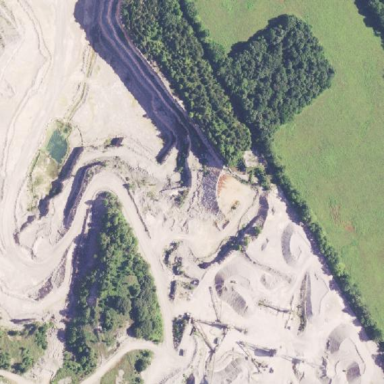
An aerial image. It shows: Quarry area.